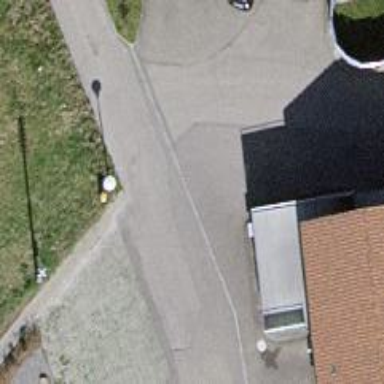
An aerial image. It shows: Paved footway.